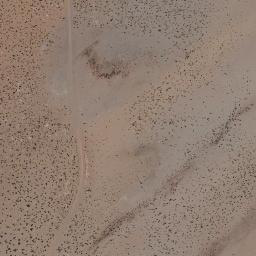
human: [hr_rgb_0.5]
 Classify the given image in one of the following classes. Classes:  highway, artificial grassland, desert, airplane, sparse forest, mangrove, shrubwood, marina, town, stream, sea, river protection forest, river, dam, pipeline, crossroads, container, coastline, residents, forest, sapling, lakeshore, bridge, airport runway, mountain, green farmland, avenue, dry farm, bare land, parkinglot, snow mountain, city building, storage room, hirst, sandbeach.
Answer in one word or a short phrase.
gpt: bare land